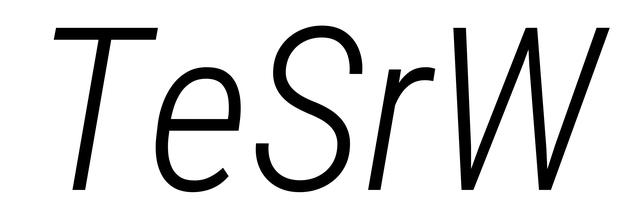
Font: Roboto-Italic_Condensed_Light_Italic